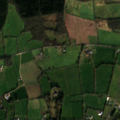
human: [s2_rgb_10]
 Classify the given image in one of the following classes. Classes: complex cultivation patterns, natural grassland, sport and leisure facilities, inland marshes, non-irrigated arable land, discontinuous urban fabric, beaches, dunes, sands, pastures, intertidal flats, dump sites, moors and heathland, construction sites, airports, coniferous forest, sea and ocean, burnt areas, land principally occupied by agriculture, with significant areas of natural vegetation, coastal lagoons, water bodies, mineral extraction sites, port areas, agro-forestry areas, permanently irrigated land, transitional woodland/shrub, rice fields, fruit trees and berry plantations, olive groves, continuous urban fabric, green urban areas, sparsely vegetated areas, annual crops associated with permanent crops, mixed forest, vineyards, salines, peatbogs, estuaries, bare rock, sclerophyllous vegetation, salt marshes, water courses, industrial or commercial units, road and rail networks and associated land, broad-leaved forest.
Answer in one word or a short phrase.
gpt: pastures, coniferous forest